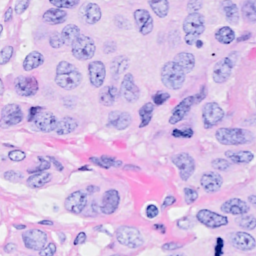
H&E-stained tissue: Breast